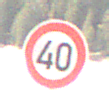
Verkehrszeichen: Geschwindigkeit40
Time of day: Midday
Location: Outdoor (Nature)
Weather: PartlyCloudy
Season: NotSpecified
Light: Natural